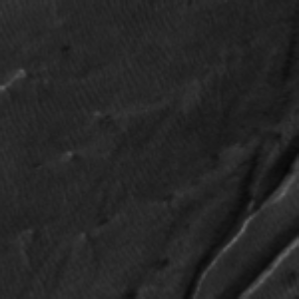
Label: frost